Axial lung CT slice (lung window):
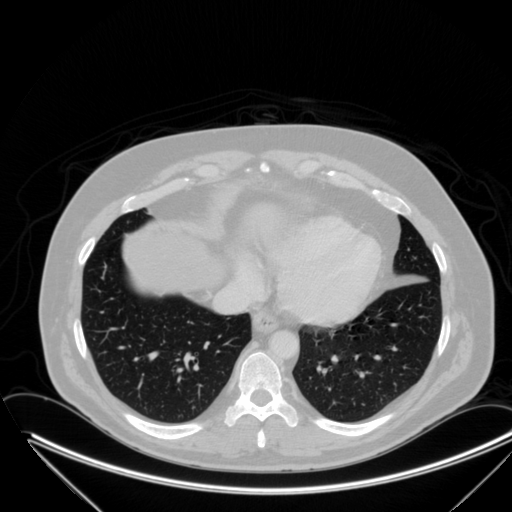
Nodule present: no